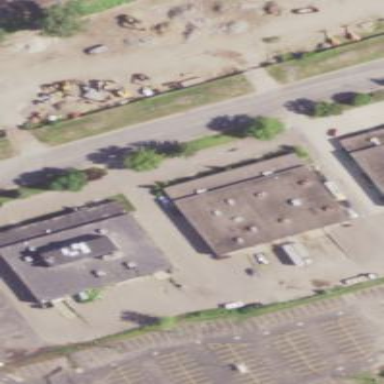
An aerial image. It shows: Industrial building.